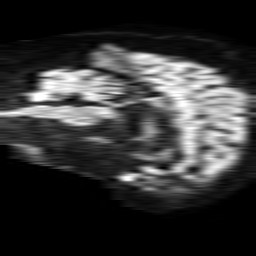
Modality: TRACE
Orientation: sagittal
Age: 52
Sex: male
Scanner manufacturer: philips
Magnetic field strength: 1.5 T
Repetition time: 4.6 s
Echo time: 0.08941 s